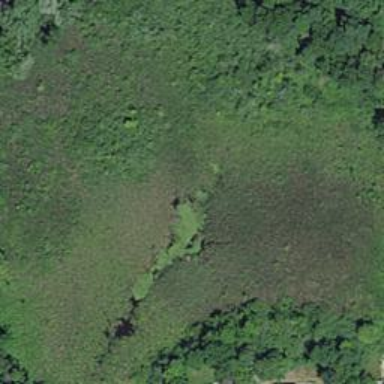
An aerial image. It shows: Marshy wetland area.